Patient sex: M
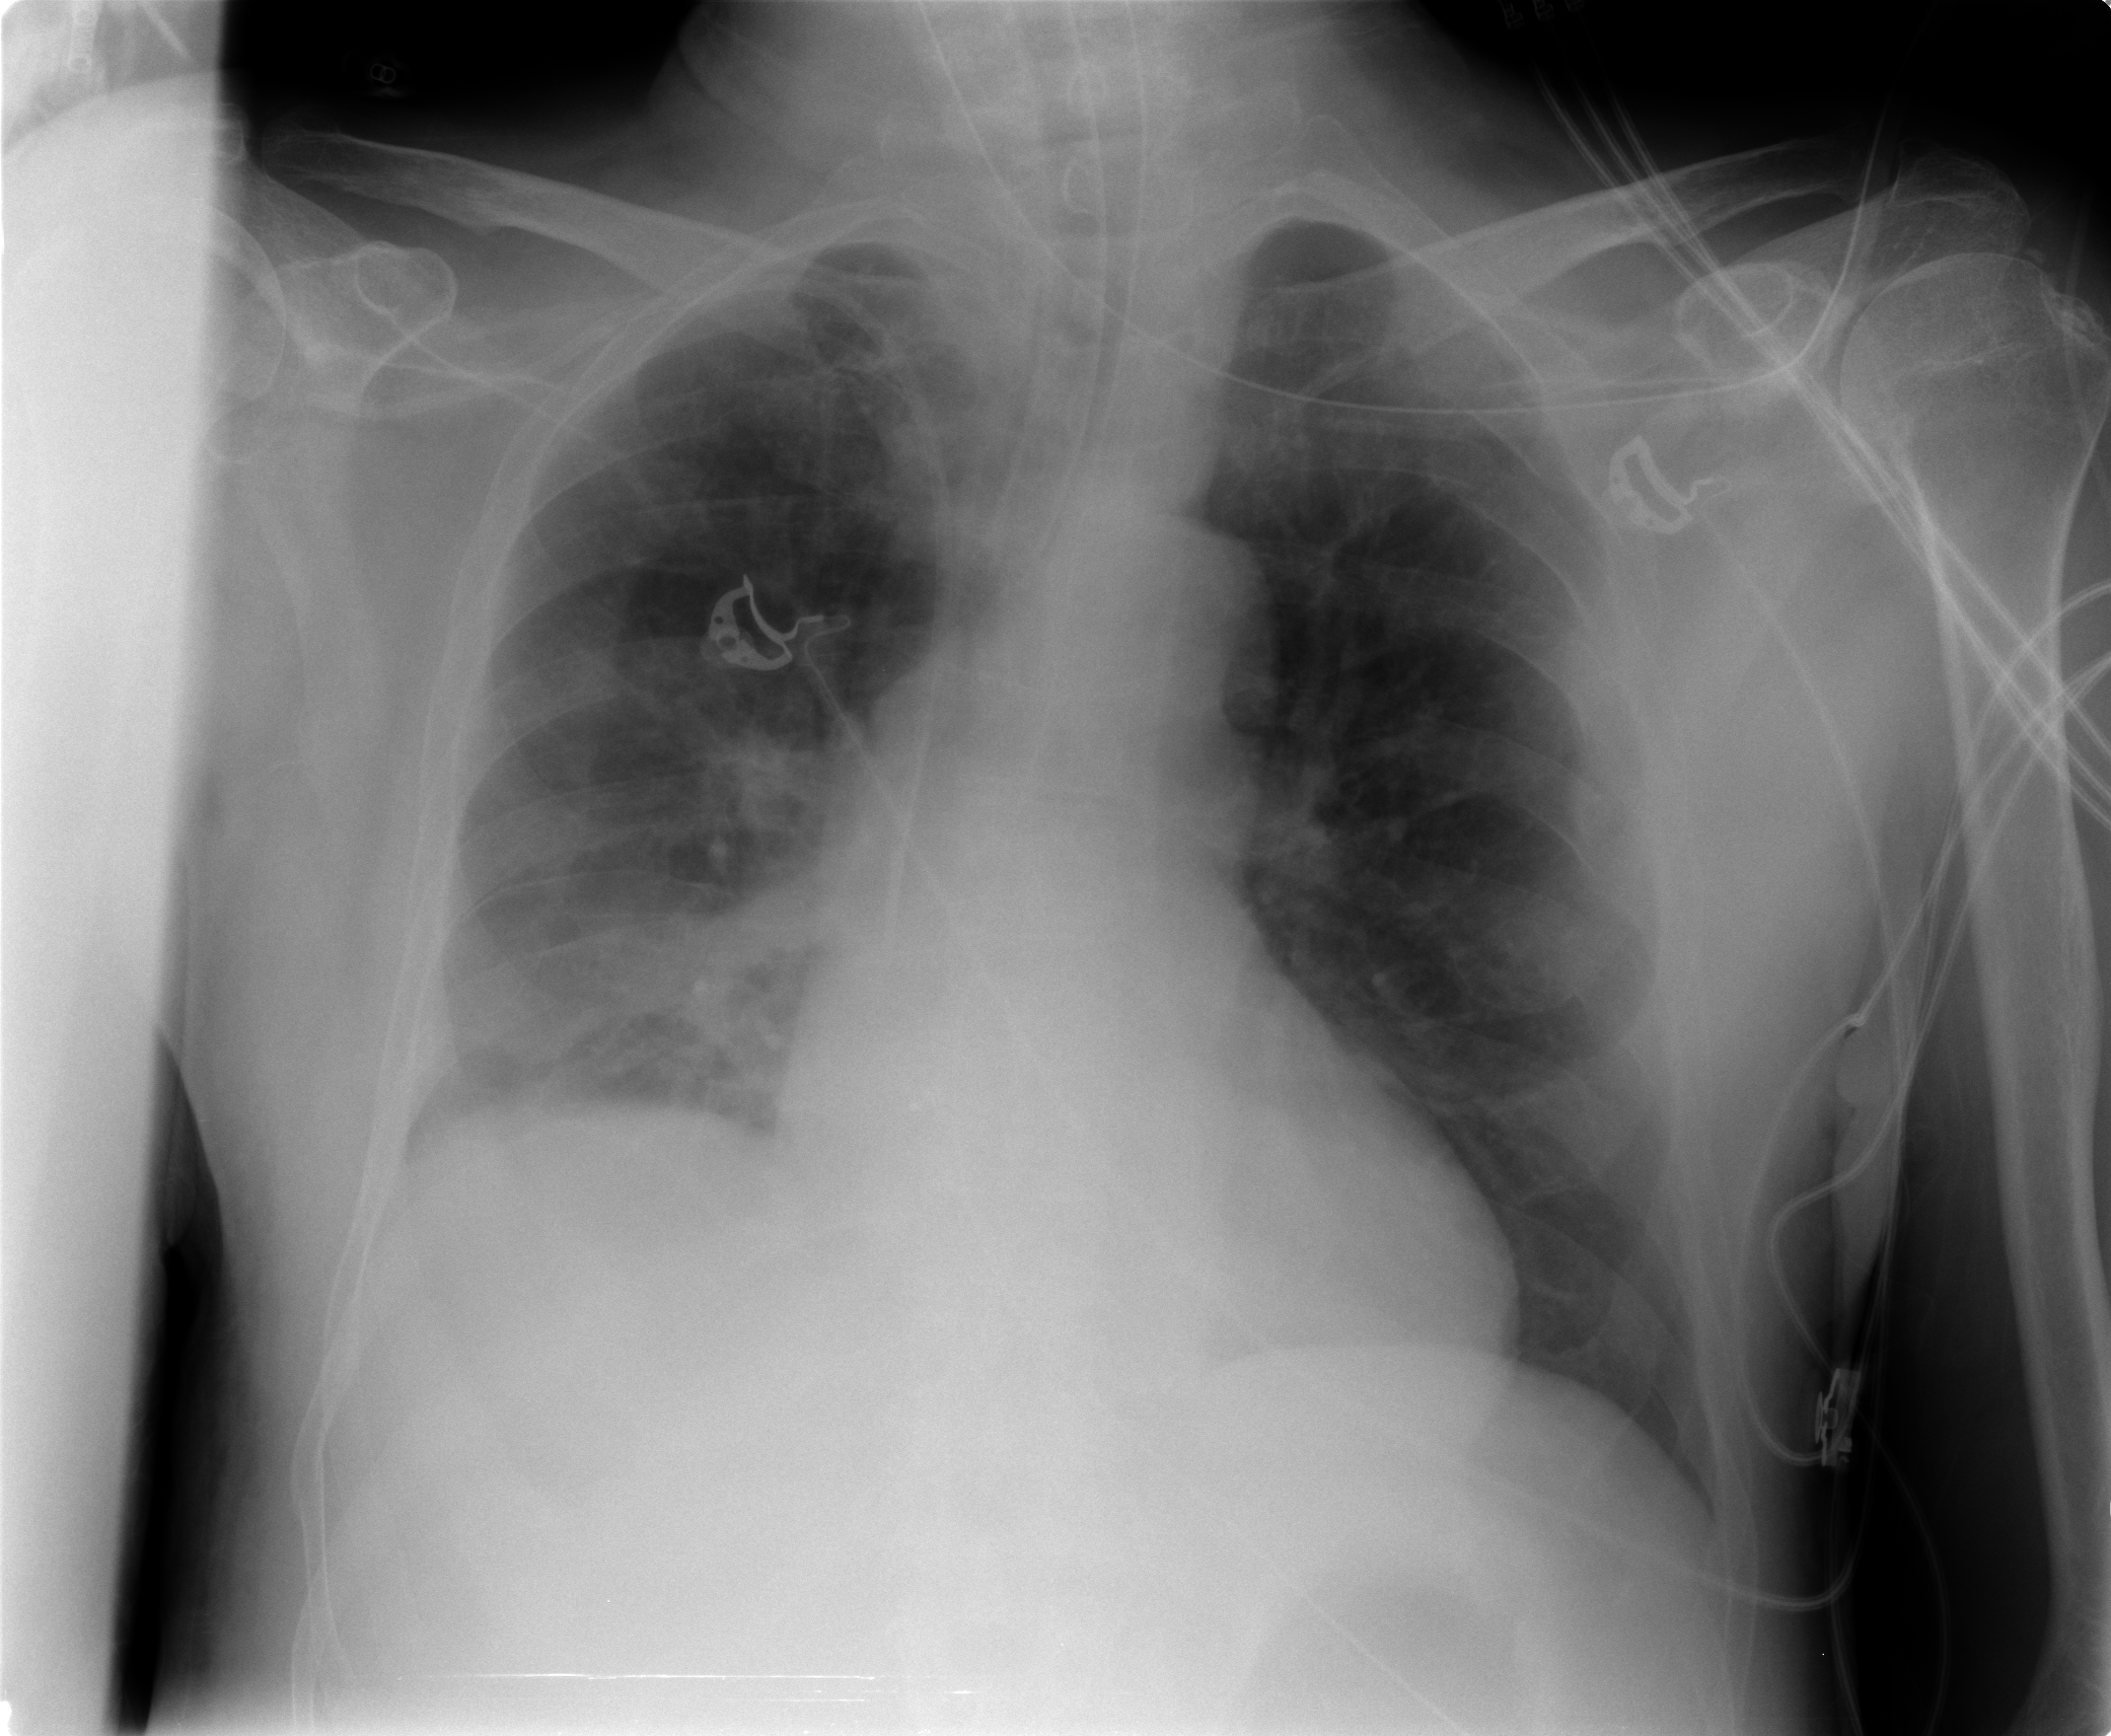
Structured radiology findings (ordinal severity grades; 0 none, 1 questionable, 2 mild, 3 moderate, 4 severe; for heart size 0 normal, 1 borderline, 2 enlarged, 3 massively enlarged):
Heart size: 0
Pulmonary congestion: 1
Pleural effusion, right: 1
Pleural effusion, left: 0
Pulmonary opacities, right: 2
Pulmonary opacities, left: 0
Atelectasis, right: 1
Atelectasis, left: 0